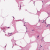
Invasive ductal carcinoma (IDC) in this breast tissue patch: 0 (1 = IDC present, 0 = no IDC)